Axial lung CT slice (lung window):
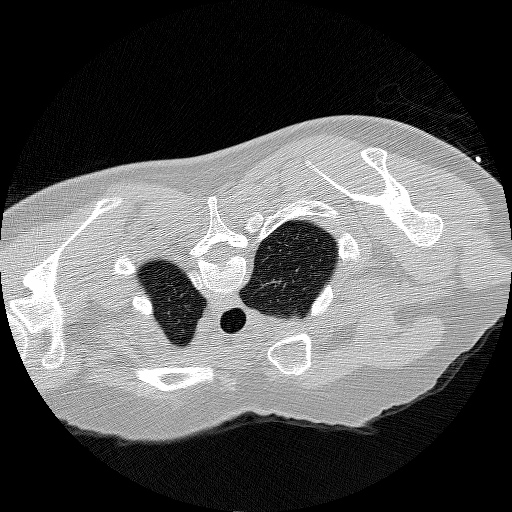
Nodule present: no